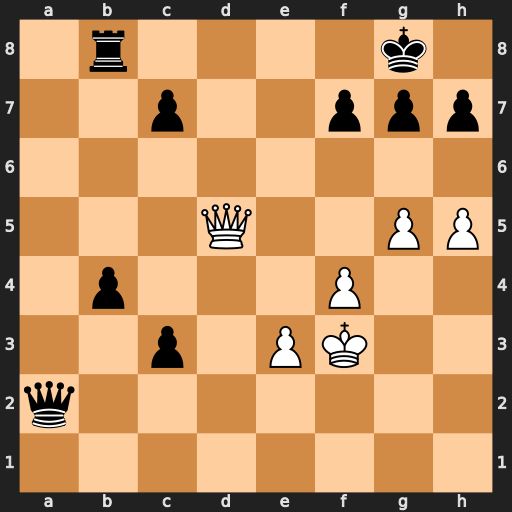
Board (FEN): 1r4k1/2p2ppp/8/3Q2PP/1p3P2/2p1PK2/q7/8
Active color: w
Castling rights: -
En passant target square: -
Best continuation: Qxa2 b3 Qa7